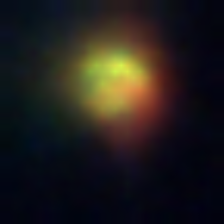
Taxon: NanoPlankton
Group: Other